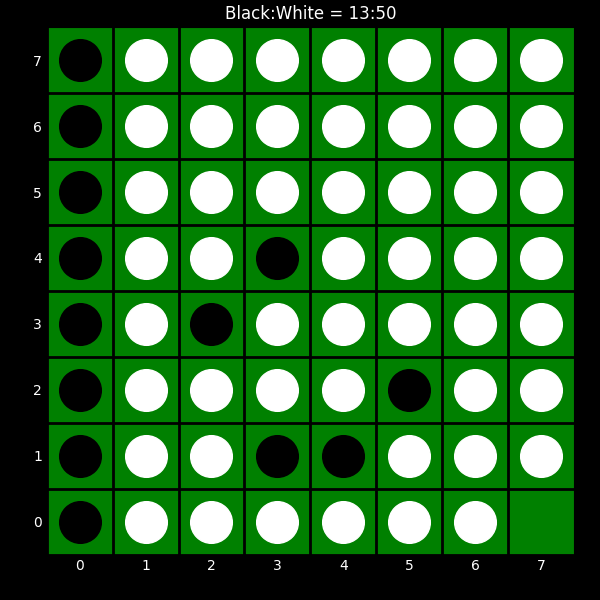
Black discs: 13
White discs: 50